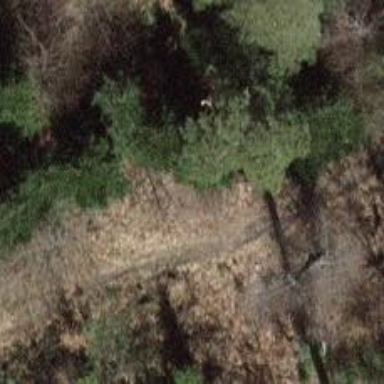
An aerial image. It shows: Path on the ground.